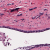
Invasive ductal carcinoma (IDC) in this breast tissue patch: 1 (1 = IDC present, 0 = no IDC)